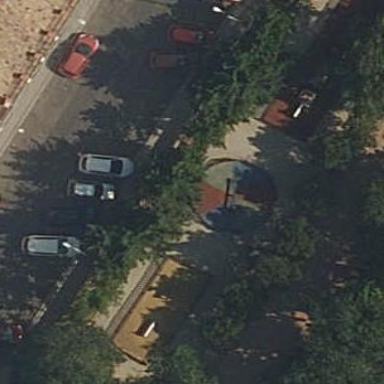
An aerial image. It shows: Playground area for leisure activities on the land.